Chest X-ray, PA view. Patient: 34 years old, sex M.
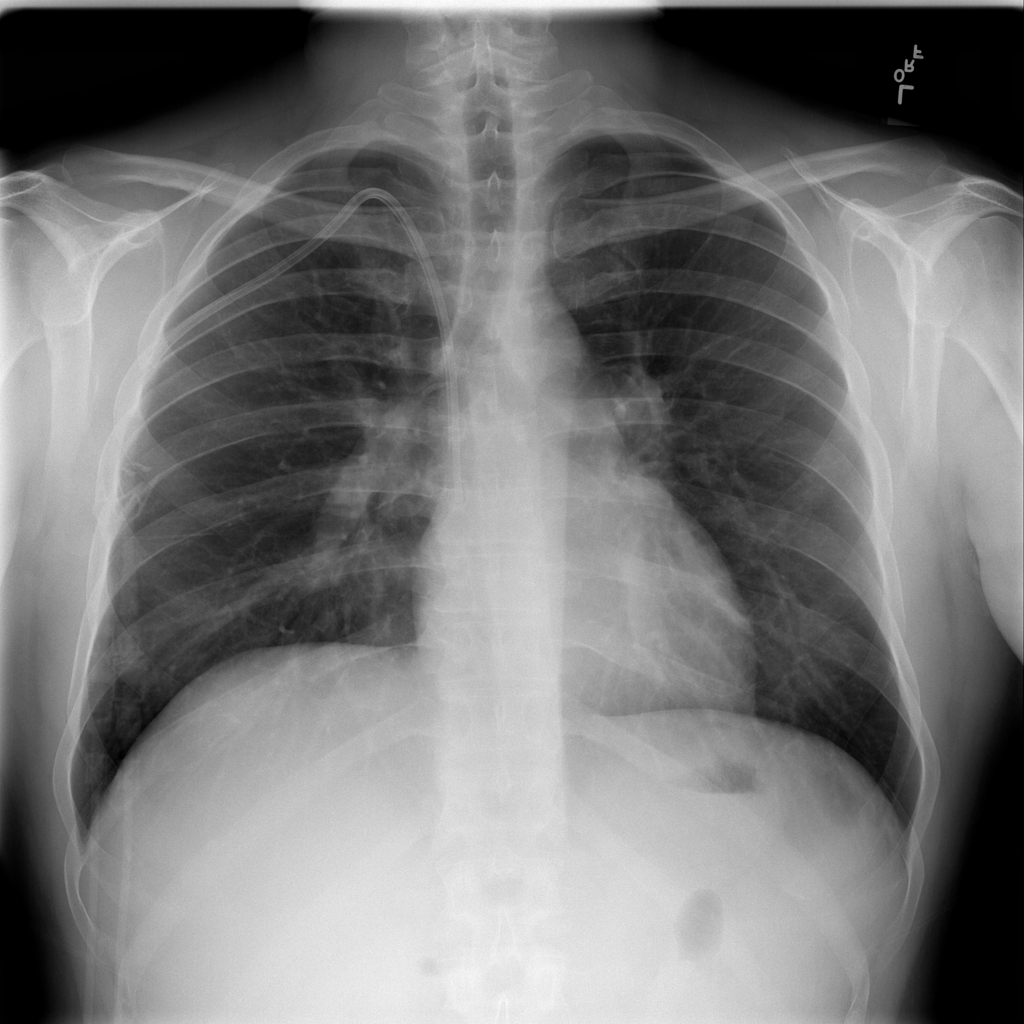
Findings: No Finding